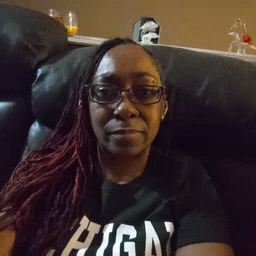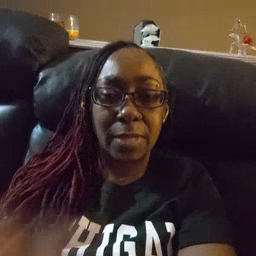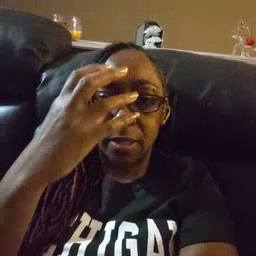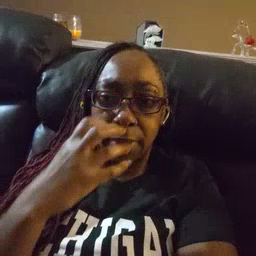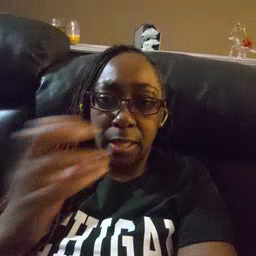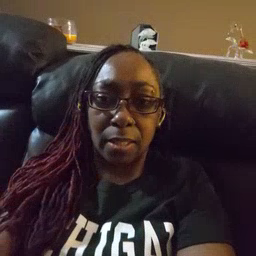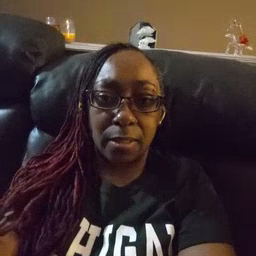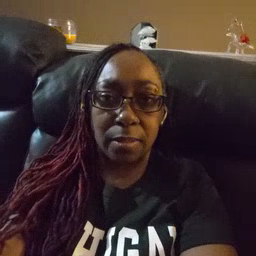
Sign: mad